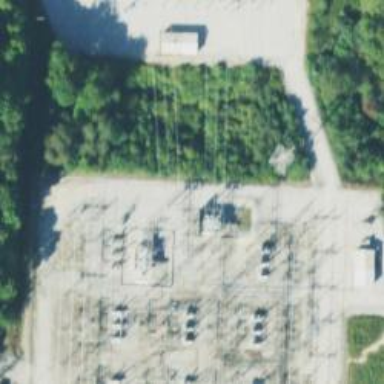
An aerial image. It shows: Switch for power supply.